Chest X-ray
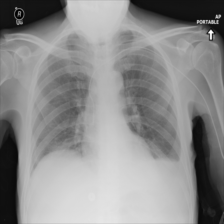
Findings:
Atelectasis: positive
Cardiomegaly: negative
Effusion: positive
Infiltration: negative
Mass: negative
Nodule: negative
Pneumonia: negative
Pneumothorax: negative
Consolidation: negative
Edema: negative
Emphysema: negative
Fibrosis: negative
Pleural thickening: negative
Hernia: negative